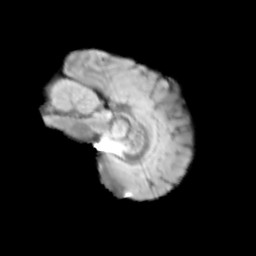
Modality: T2w
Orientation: sagittal
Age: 9
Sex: female
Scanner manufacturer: siemens
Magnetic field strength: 3 T
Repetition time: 3.8 s
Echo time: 0.07 s